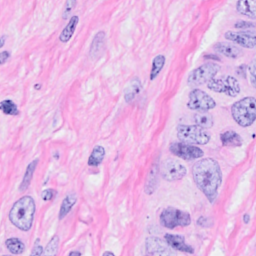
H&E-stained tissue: Breast